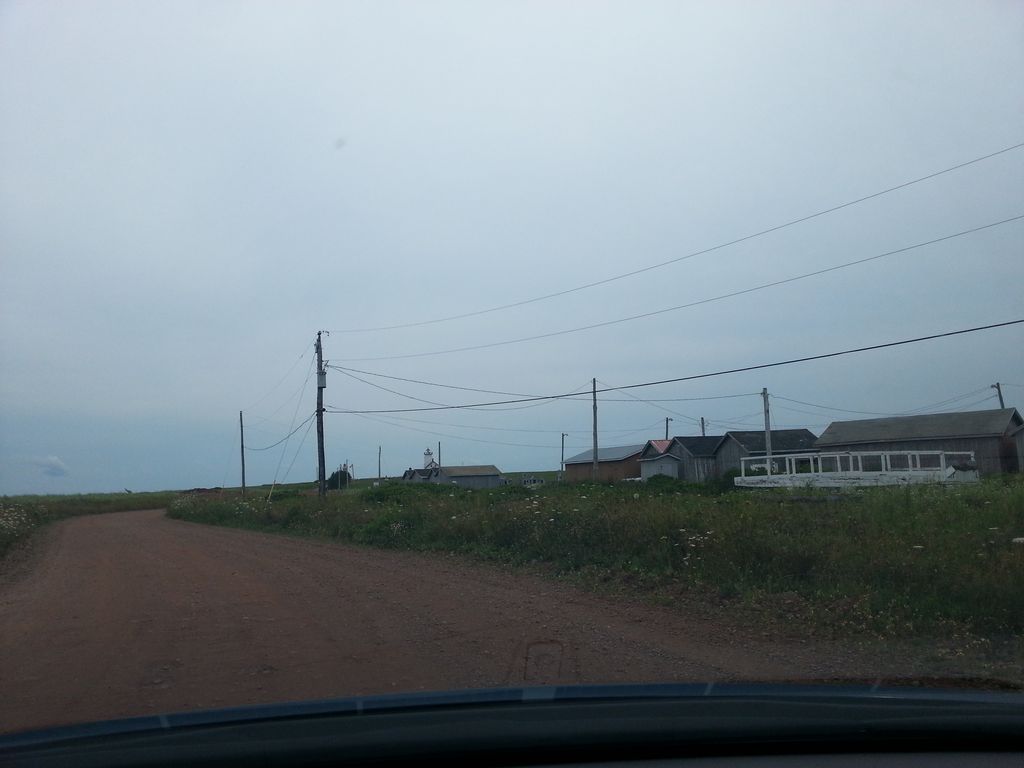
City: charlottetown